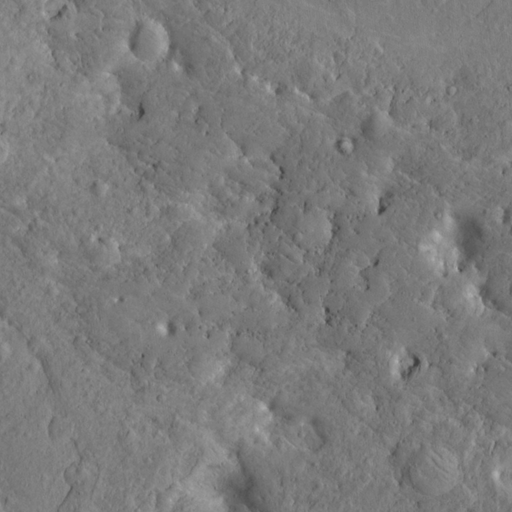
Classes present: Background, Cone